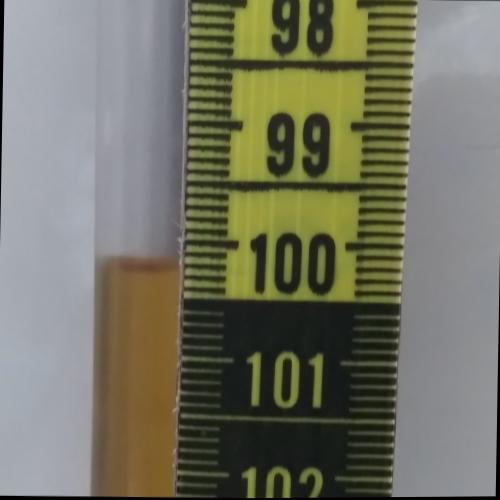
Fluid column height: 100.2 cm